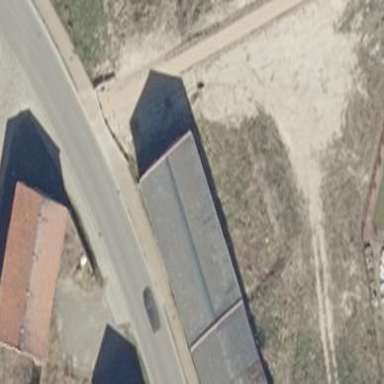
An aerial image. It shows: Rural barn.